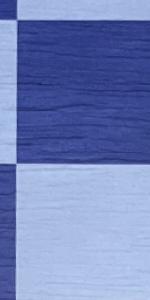
Label: Empty